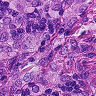
Metastatic tissue present: yes